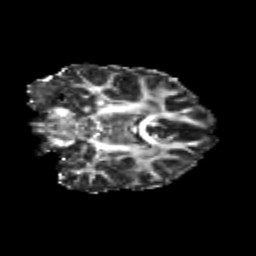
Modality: FA
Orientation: coronal
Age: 18
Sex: female
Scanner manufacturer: siemens
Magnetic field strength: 3 T
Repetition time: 3.5 s
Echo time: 0.113 s